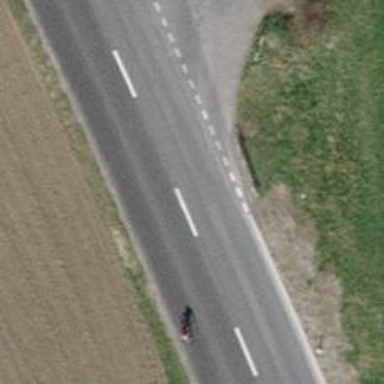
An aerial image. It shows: Tertiary road.